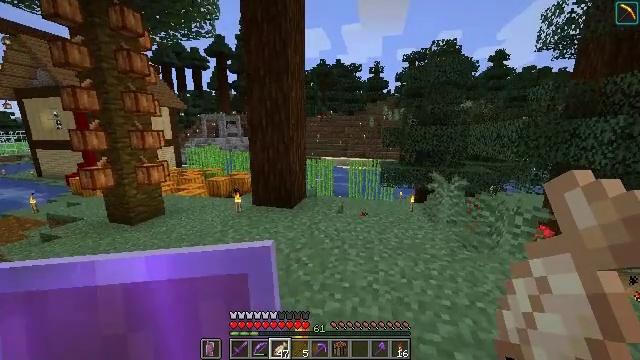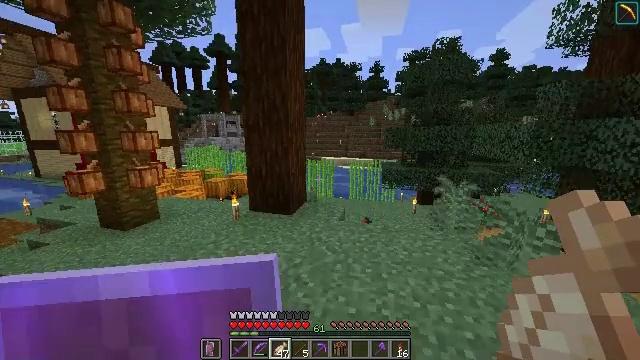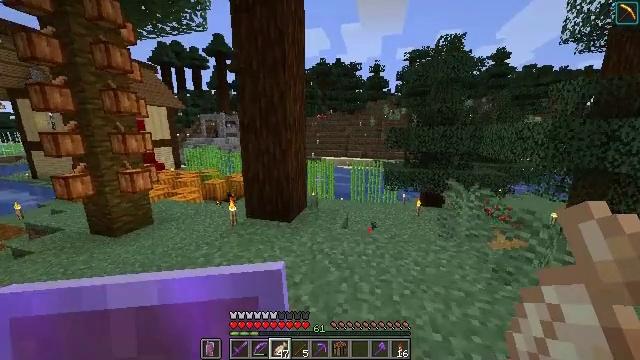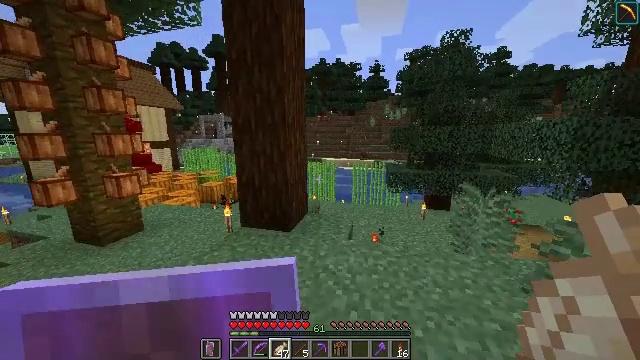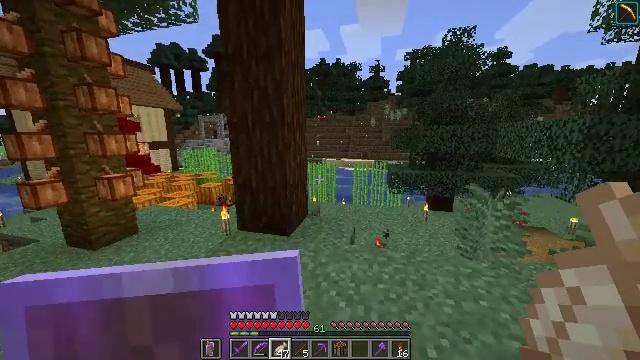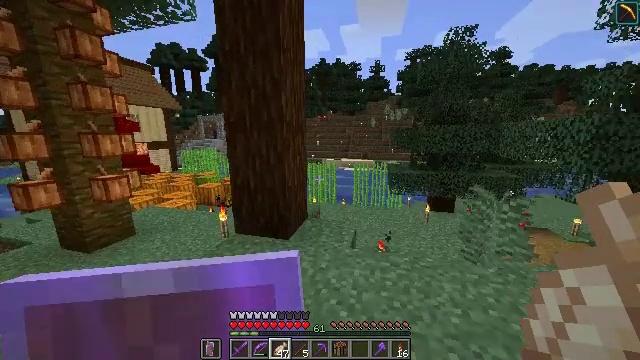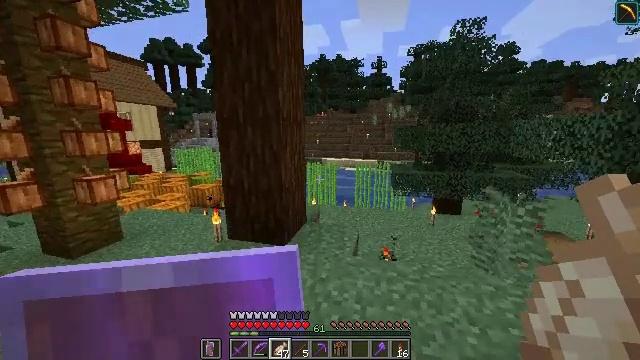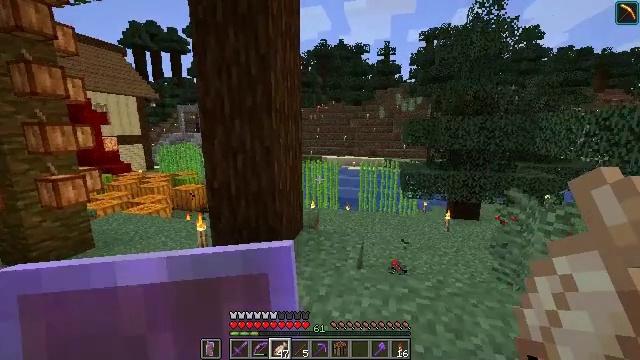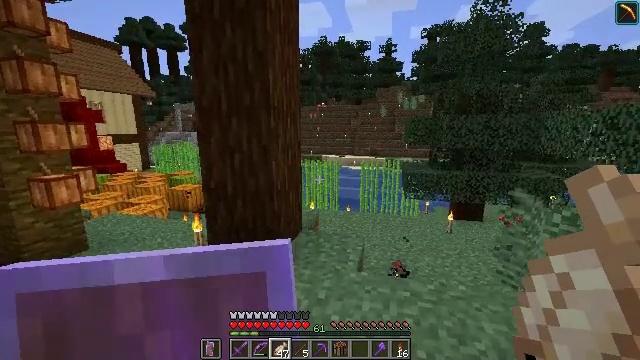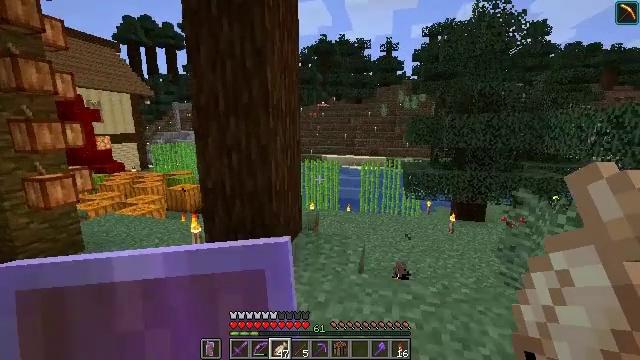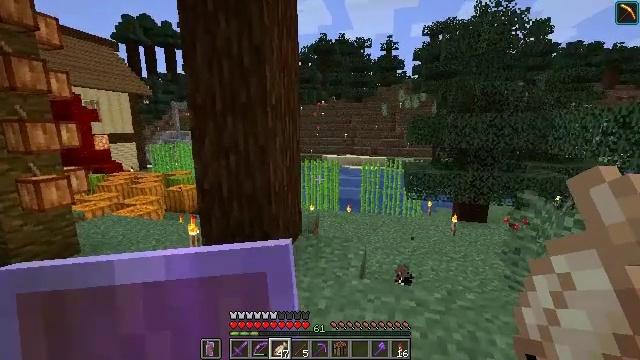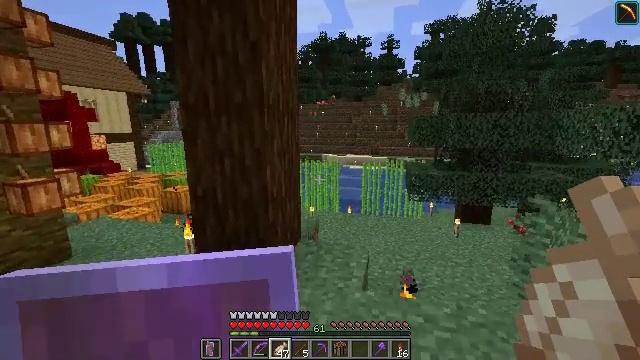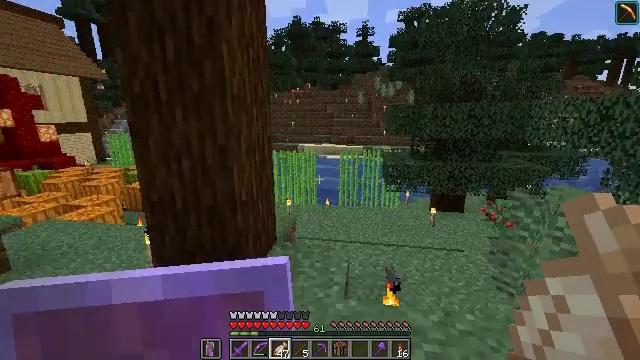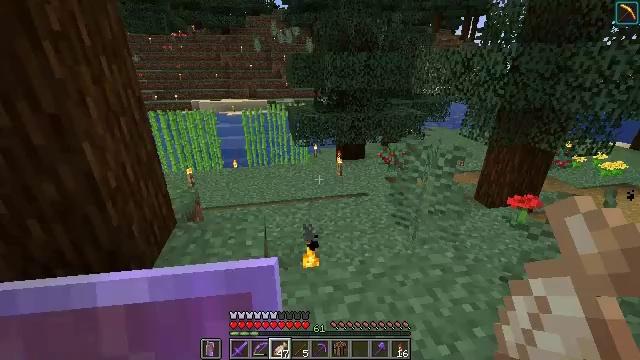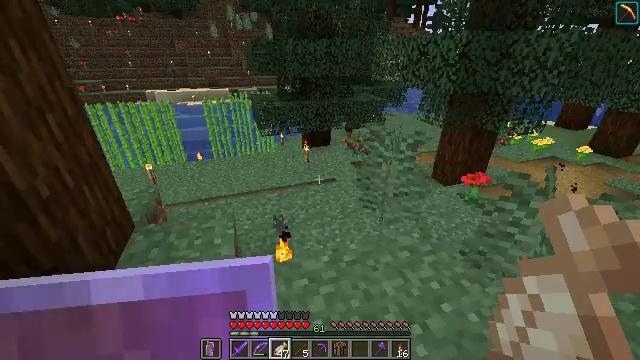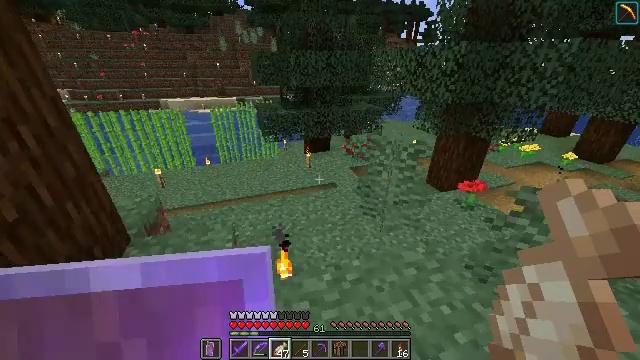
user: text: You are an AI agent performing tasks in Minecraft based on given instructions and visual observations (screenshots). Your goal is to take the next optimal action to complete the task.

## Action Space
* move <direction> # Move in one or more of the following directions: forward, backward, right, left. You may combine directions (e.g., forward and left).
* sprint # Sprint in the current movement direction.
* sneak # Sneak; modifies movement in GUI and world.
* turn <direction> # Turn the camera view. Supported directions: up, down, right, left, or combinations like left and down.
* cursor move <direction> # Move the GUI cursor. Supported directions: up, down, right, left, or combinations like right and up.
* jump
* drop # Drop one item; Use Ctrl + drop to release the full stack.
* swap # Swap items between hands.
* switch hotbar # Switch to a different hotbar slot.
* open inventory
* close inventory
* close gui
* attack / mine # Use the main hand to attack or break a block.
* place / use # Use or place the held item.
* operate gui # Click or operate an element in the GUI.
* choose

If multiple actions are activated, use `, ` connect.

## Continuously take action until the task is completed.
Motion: motion action
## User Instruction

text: Dismantle the stonecutter.
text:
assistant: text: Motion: move forward
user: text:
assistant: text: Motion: move forward
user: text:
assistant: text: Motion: move forward
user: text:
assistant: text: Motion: move forward
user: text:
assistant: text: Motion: no_op
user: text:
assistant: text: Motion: no_op
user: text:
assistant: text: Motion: no_op
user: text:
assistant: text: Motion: no_op
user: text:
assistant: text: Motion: move forward
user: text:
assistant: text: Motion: move forward
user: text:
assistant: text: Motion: move forward
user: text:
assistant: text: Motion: move forward, turn right and down
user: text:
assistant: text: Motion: move forward, sprint, turn right and down
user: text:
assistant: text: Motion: move forward, sprint, turn right and down
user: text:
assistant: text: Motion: move forward, sprint
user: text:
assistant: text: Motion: move forward, sprint
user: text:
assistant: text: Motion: move forward, sprint
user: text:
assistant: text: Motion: move forward, sprint, turn left
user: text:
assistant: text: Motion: move forward, sprint, turn left and down
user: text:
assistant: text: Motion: move forward, sprint, turn left
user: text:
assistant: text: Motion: move forward, sprint, turn left
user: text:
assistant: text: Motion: move forward, sprint, turn left
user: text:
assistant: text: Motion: move forward, sprint
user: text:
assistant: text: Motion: move forward, sprint
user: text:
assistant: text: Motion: move forward, sprint, turn left
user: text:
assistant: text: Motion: move forward, sprint, turn left
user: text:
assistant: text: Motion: move forward, sprint, turn left
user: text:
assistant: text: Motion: move forward, sprint
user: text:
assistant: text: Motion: move forward, sprint
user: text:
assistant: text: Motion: move forward, sprint, jump